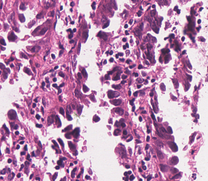
Tumor epithelial tissue: yes
Tumor-associated stroma tissue: yes
Normal tissue: no